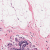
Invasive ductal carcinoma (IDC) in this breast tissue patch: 0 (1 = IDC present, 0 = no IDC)